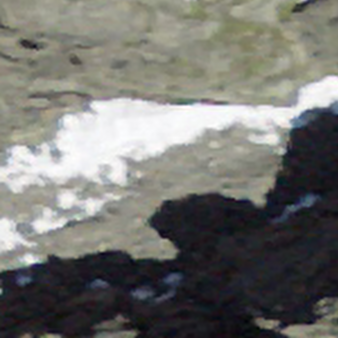
Label: other